Interaction volume radius: 10 \u00c5
Interaction volume height: 15 \u00c5
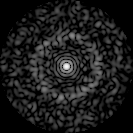
Disorder parameter: 0.8549